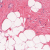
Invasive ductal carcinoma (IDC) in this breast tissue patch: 0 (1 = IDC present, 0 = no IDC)